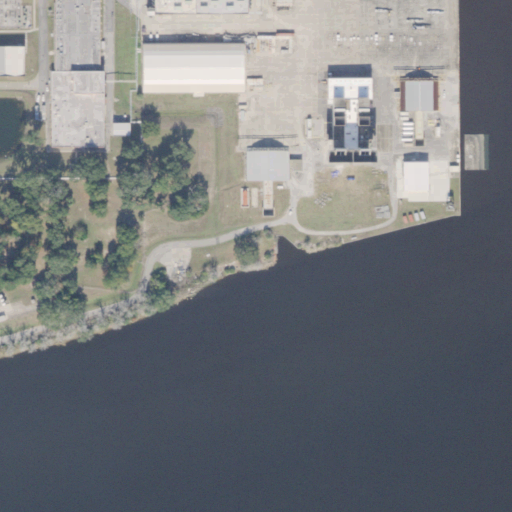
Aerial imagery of point in Florida named Black Point containing open water, high intensity development, low intensity development, medium intensity development, open development, and shrub